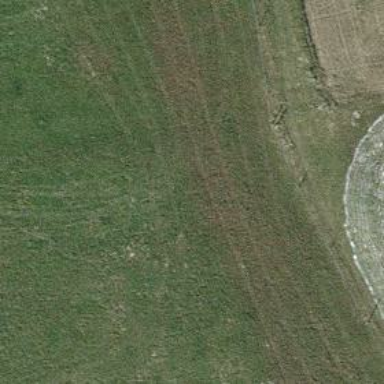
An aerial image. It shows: Wayside cross with historic significance.